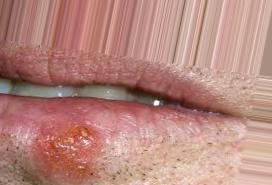
Condition: Mouth Ulcer